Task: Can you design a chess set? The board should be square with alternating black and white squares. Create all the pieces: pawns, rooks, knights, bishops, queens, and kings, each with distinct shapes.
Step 4707:
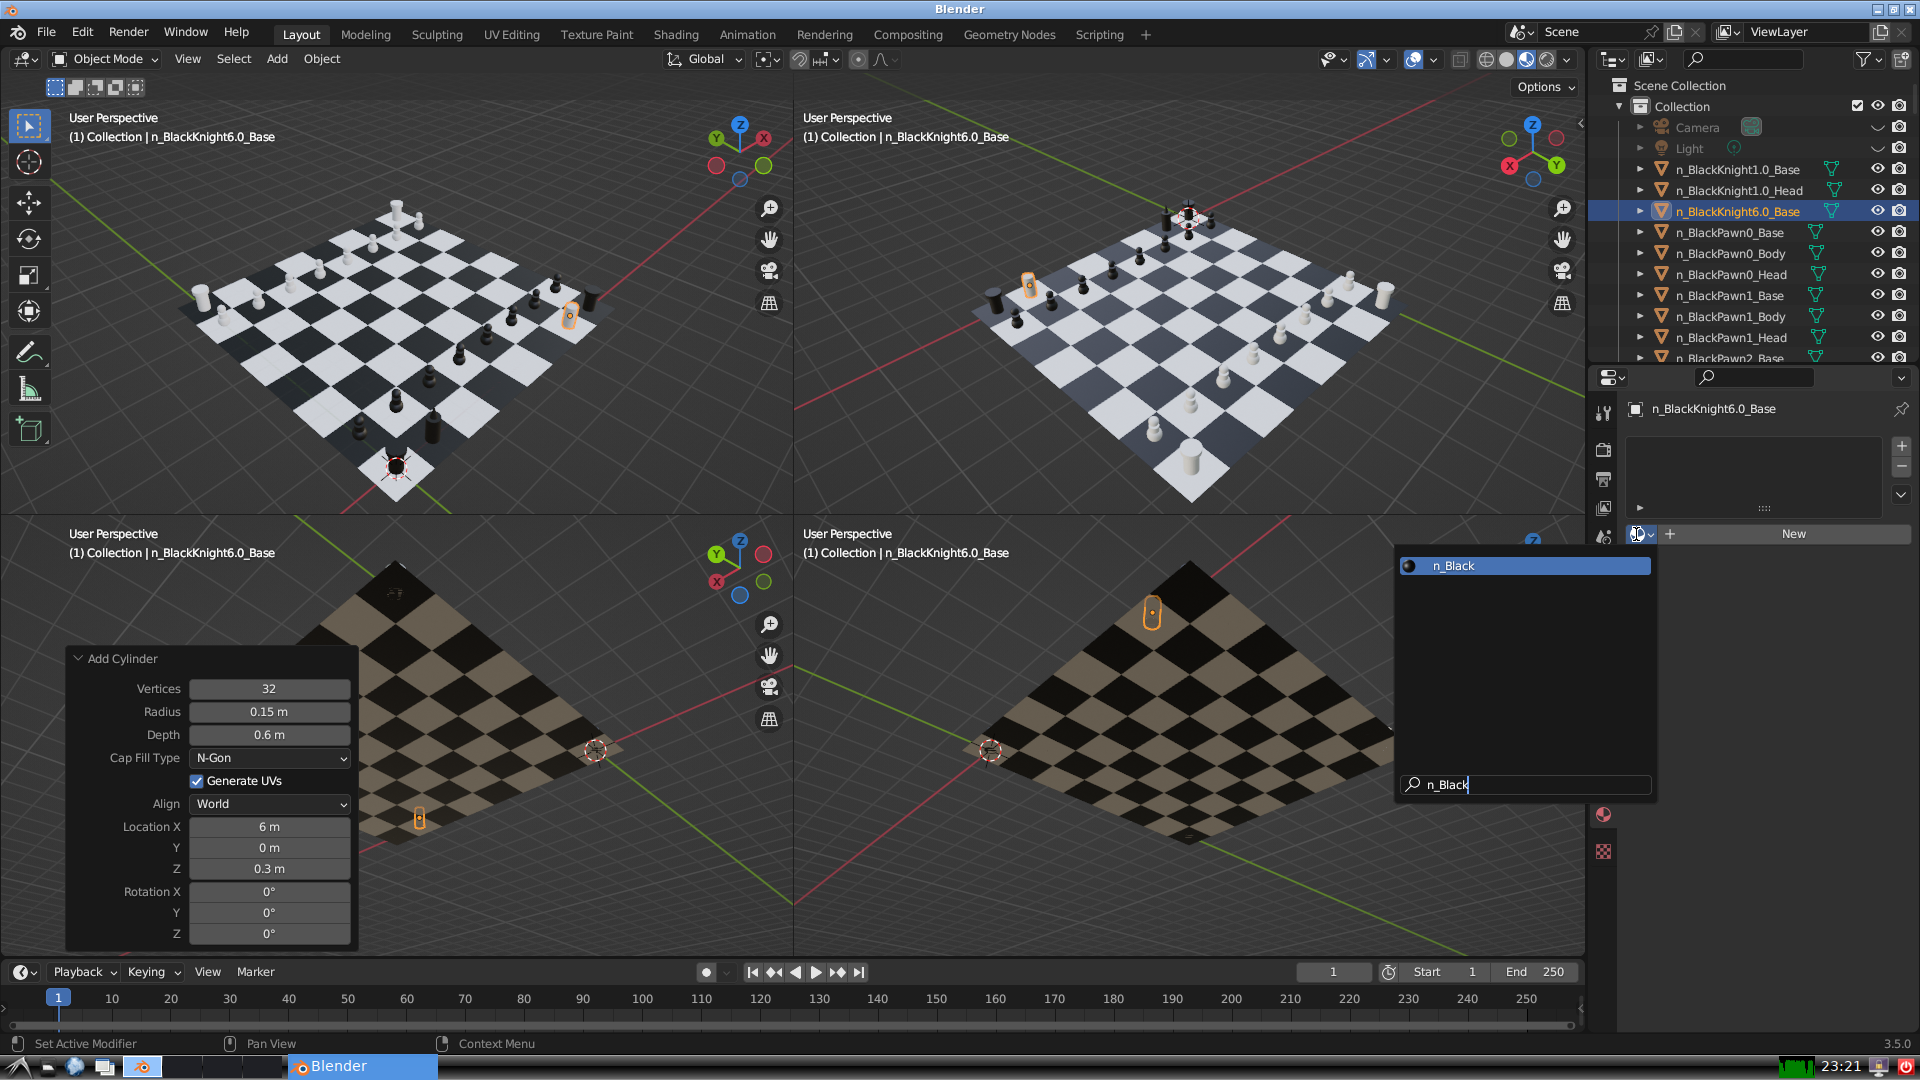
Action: {"key_press": ['Return']}